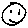
Label: smiley face